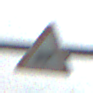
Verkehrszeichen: ViehtriebLinks
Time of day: MorningAfternoon
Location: Outdoor (Nature)
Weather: PartlyCloudy
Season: NotSpecified
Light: Natural